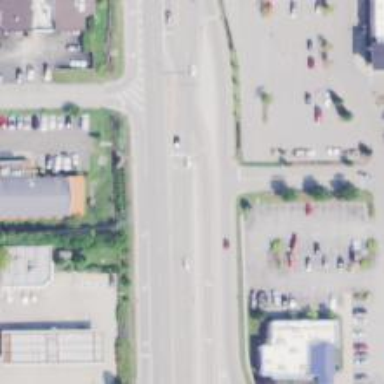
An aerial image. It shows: Solid stop line on the road.